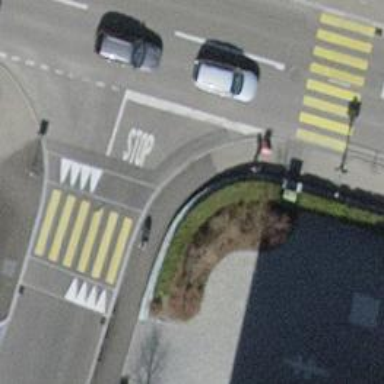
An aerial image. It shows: Asphalt sidewalk along the footway.